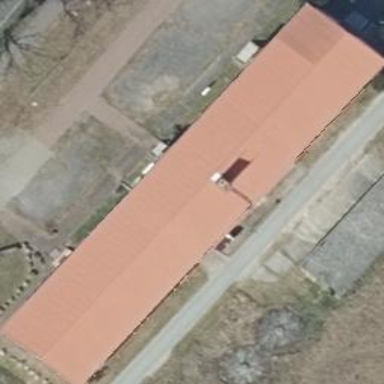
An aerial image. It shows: Gabled building with roof oriented along its structure.